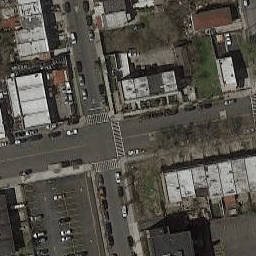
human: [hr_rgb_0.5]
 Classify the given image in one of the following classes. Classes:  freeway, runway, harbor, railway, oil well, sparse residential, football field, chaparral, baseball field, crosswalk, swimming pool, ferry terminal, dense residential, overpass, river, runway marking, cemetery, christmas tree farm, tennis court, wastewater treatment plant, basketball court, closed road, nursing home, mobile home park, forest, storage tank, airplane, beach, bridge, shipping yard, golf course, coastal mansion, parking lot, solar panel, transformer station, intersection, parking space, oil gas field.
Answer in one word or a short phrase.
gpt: intersection